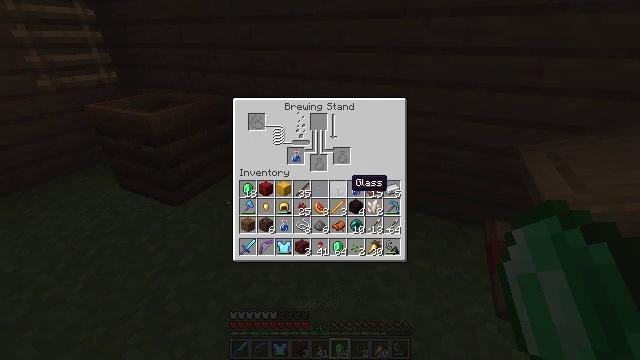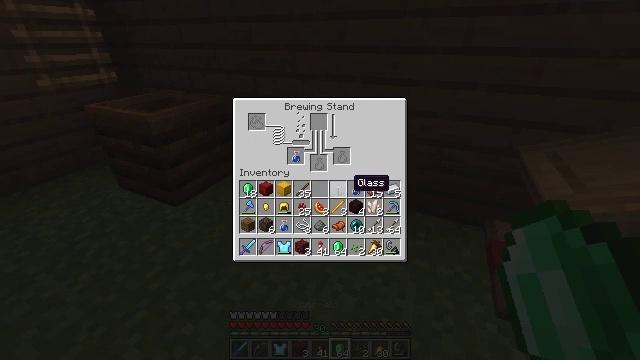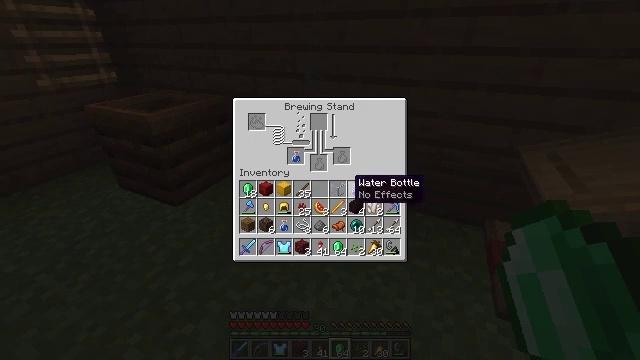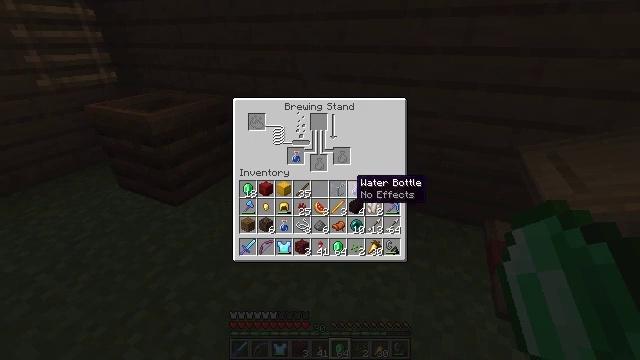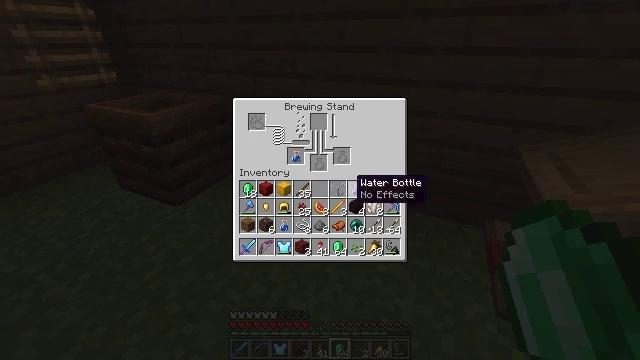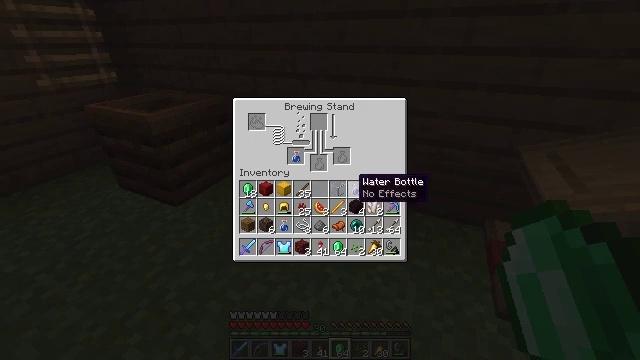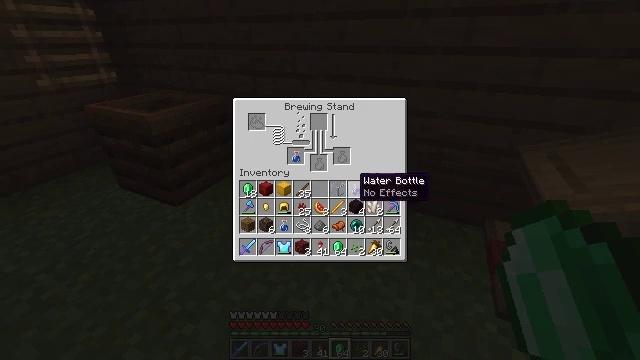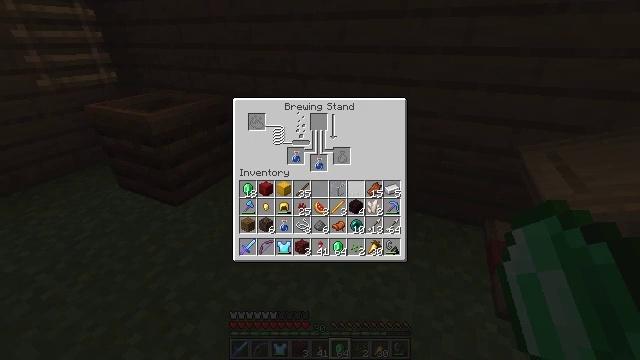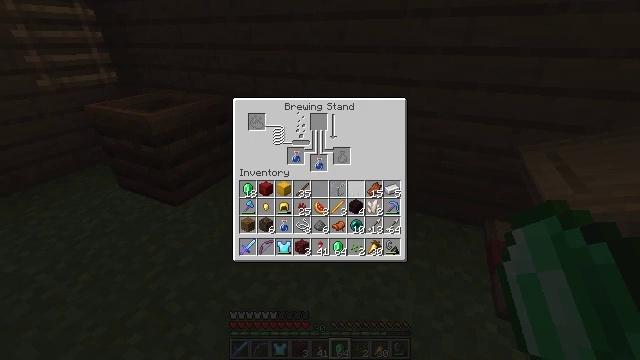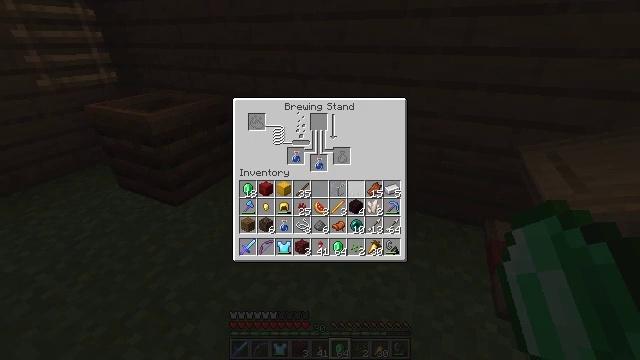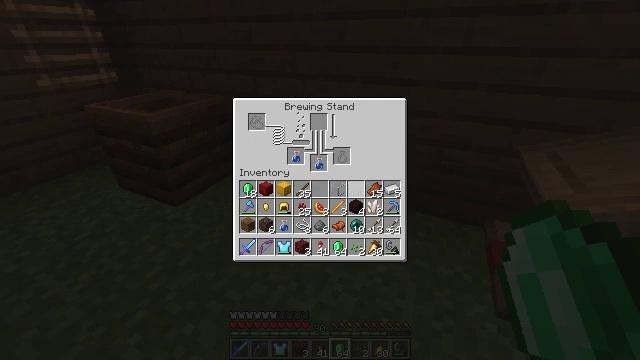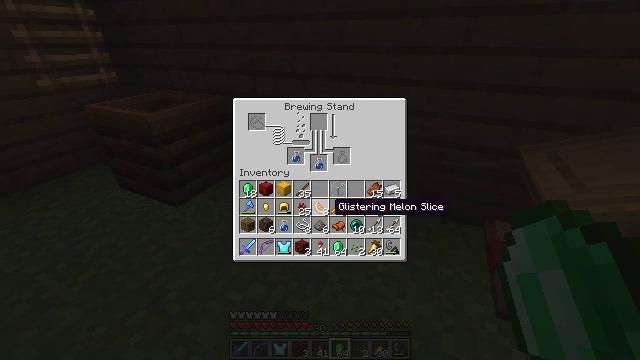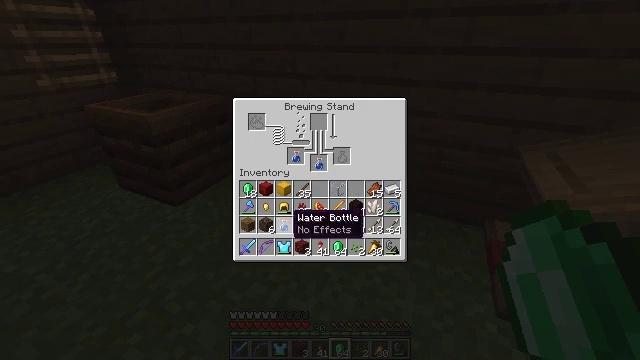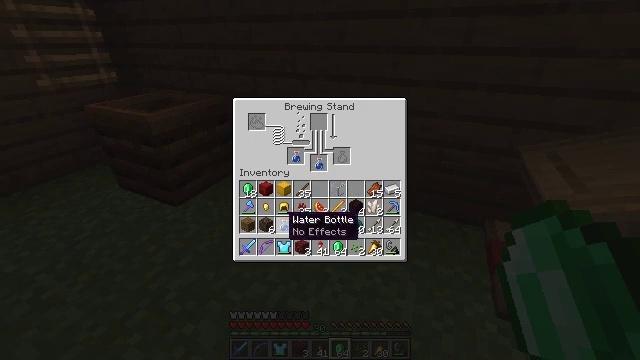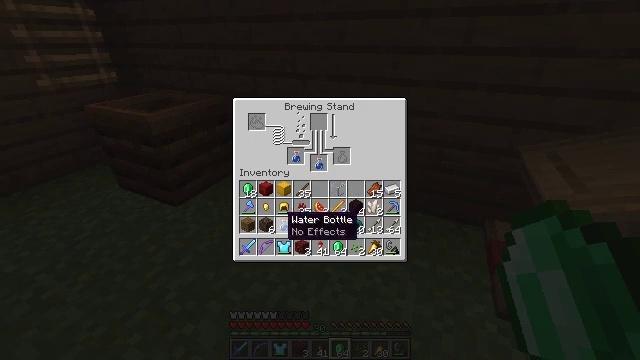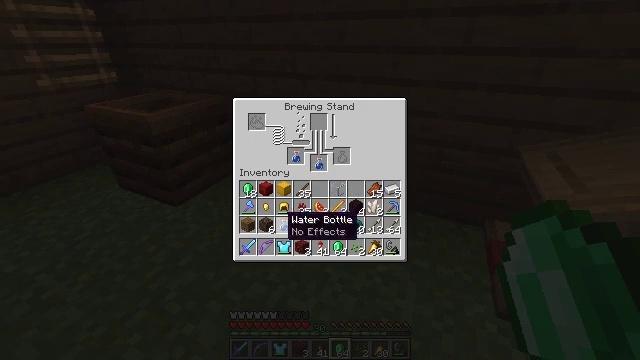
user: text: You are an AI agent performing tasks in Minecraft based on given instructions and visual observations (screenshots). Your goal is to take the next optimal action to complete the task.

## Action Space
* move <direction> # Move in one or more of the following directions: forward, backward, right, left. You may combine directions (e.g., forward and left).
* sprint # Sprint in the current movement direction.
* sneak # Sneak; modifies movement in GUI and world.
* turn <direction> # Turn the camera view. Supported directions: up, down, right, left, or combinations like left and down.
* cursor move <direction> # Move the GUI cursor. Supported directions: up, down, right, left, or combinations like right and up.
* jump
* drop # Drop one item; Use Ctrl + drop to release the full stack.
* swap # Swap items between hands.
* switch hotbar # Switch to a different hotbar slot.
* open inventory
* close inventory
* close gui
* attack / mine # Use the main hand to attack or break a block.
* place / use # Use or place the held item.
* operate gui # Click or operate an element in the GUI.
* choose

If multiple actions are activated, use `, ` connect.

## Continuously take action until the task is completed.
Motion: motion action
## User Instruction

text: Create blaze powder from blaze rods.
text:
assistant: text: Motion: sneak
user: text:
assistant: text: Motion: sneak
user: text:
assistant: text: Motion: sneak
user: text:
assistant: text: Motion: sneak
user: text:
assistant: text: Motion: sneak
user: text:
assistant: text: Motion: sneak
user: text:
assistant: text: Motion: sneak, operate gui
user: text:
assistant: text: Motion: sneak, operate gui
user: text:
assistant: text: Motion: sneak, operate gui
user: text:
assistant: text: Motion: sneak
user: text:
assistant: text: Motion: sneak, cursor move left and down
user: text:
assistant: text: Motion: sneak, cursor move left and down
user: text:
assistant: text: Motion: sneak
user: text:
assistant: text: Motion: sneak
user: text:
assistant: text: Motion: sneak
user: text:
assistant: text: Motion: sneak
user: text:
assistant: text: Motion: sneak, operate gui
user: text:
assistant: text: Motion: sneak, operate gui
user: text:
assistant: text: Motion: sneak, operate gui
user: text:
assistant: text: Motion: sneak, cursor move right and up
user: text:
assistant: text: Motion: sneak, cursor move up
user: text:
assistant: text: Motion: sneak
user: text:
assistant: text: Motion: sneak, cursor move right
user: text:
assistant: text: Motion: sneak
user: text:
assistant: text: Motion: no_op
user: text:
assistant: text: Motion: no_op
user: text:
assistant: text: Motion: cursor move left
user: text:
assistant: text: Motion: no_op
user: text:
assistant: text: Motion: no_op
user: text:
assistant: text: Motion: no_op